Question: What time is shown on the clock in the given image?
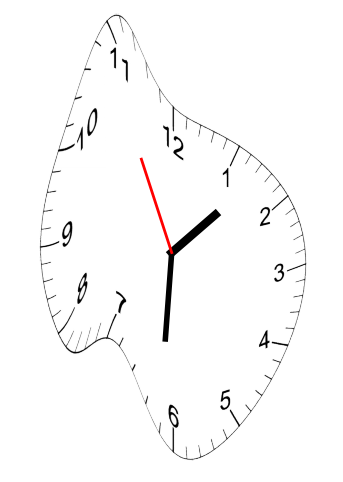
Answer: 01:30:55